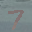
Label: 7